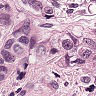
Metastatic tissue present: yes